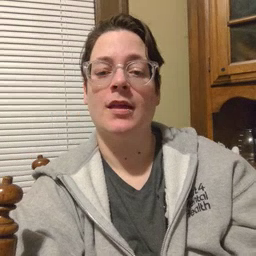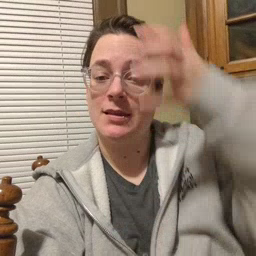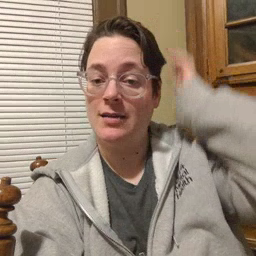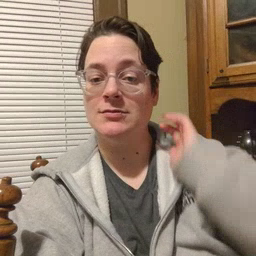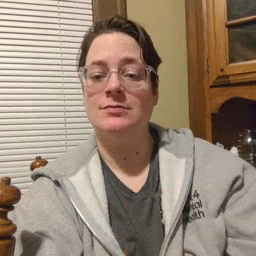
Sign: lion